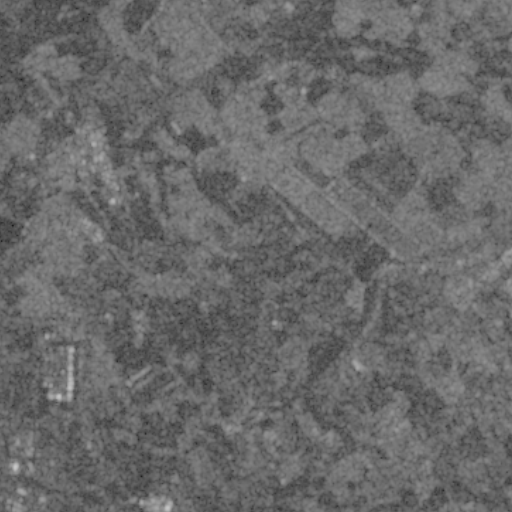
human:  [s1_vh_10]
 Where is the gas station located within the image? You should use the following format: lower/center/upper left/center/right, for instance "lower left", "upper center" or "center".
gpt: The gas station is located in the lower left of the image.
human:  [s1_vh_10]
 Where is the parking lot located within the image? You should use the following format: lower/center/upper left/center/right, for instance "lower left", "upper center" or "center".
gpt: The parking lot is located in the lower left of the image.
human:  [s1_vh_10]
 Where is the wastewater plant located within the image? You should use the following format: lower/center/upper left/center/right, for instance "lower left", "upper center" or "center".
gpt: The wastewater plant is located in the center left of the image.
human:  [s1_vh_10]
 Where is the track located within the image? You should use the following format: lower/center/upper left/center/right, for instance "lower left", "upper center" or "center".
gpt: There is no track in the image.

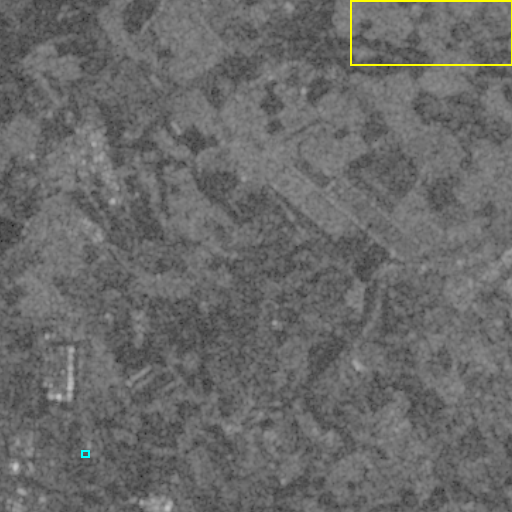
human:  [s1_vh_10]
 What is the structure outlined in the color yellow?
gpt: The structure outlined in yellow is a crop field.
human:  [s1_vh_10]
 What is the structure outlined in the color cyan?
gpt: The structure outlined in cyan is a parking lot.
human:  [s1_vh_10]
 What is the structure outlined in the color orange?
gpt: There is no orange outline.